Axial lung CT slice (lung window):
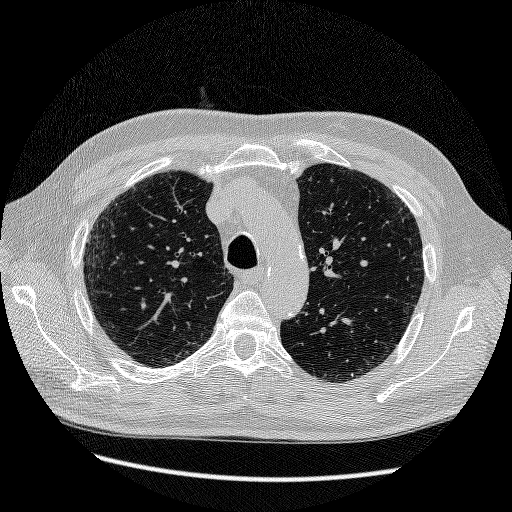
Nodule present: no